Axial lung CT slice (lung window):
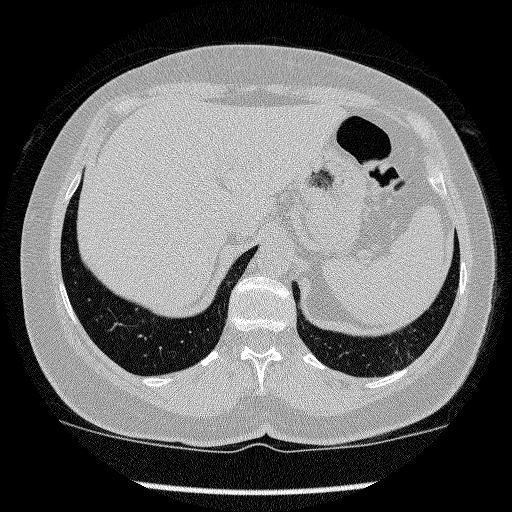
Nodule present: no